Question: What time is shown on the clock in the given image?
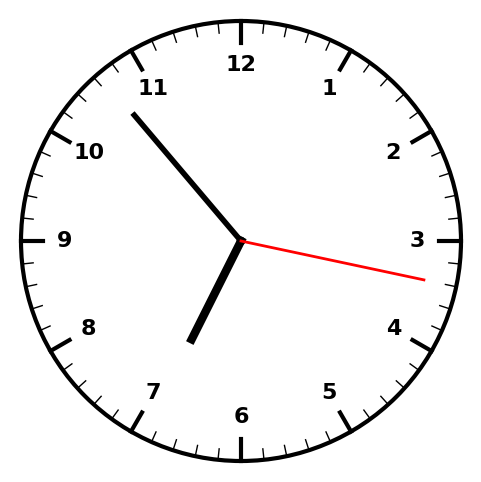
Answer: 06:53:17